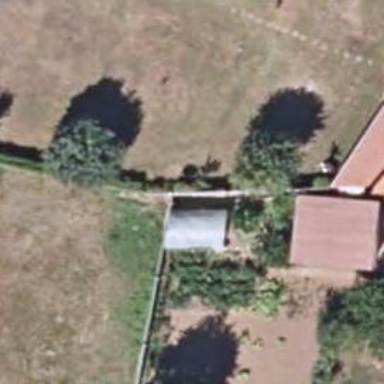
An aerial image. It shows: Fence is in the image.